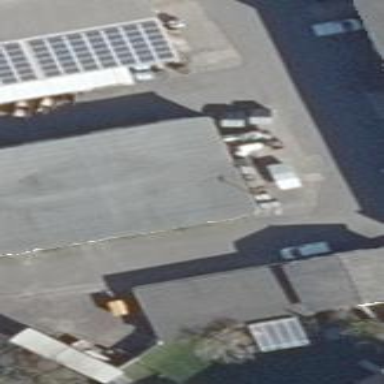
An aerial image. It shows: Commercial building.